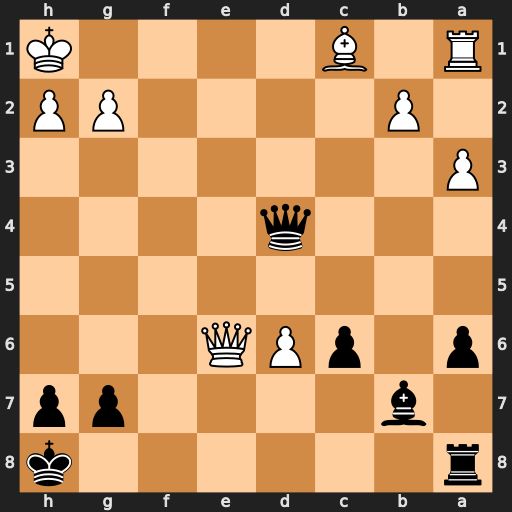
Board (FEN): r6k/1b4pp/p1pPQ3/8/3q4/P7/1P4PP/R1B4K
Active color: b
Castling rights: -
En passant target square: -
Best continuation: Qd1+ Qe1 Qxe1#